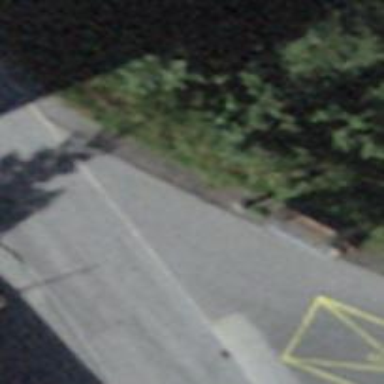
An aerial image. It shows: Bus stop with shelter. It is platform for public transport.